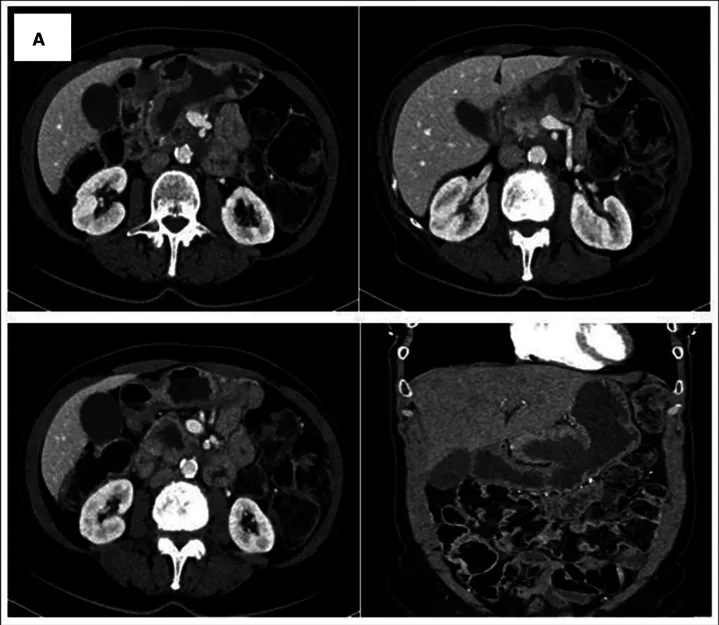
(A) CT scan showing the MPD dilated to 1.3 cm with the presence of a fistula between the main pancreatic duct and the stomach.
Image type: radiology (ct)